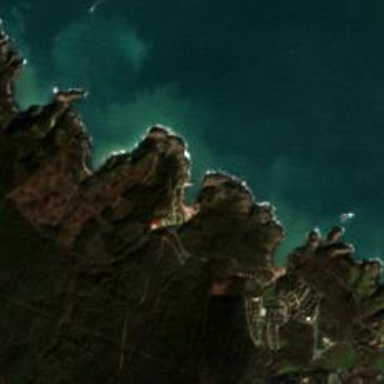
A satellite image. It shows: Beautiful bay with natural surroundings.